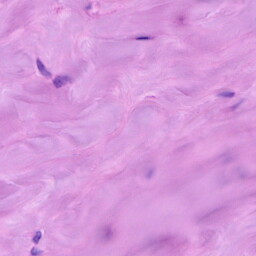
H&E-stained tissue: Breast